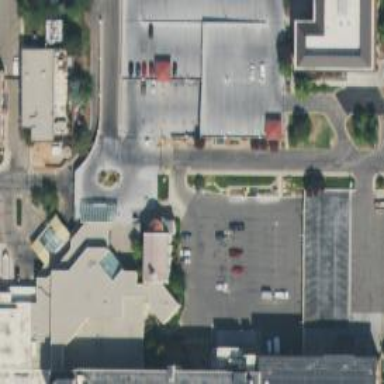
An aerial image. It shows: Healthcare facility identified as hospital.